Question: So lets say below are the correct and incorrect answers for each question:
'''
Question Number: 1 Correct Answer(s) B Incorrect Answers A C D
Question Number: 2 Correct Answer(s) A C Incorrect Answers B D
Question Number: 3 Correct Answer(s) D Incorrect Answers A B C
'''
Below shows the current layout and the way it should be laid out:

The code for the current output is this:
'''
<table border='1' id='penaltytbl'>
<thead>
<tr>
<th class='questionth'>Question No.</th>
<th class='answerth'>Incorrect Answer</th></tr>
</thead>
<tbody>
<?php
$row_span = array_count_values($searchQuestionNo);
$prev_ques = '';
foreach($searchQuestionNo as $key=>$questionNo){
?>
<tr class="questiontd">
<?php
if($questionNo != $prev_ques){
?>
<td class="questionnumtd q<?php echo$questionNo?>_qnum" rowspan="<?php echo$row_span[$questionNo]?>">
<?php echo$questionNo?><input type="hidden" name="numQuestion" value="<?php echo$questionNo?>" />
</td>
<?php
}
?>
<td class="answertd"><?php echo implode(',', $incorrect_ans[$key]);?></td>
</tr>
<?php
$prev_ques = $questionNo;
}
?>
</tbody>
</table>
'''
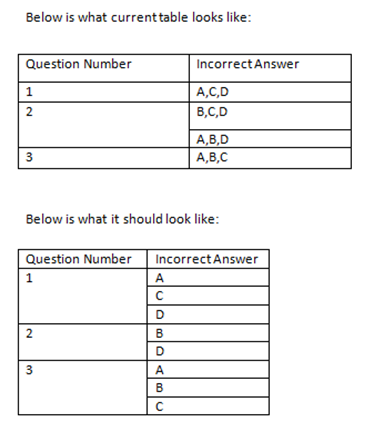
Answer: To change your current table structure to your desired table structure you need to modify-
(1) the 'rowspan' in each your '<td class="questionnumtd">' and
(2) how you echo your '<td class="answertd">''s
The easiest is the '<td class="answertd">'. Change
'''
<td class="answertd"><?php echo implode(',', $incorrect_ans[$key]);?></td>
</tr>
'''
to
'''
<?php
foreach($incorrect_ans[$key] as $answer){ ?>
<td class="answertd"><?php echo$answer?></td>
</tr>
<?php
}
'''
The '<td class="questionnumtd">' 'rowspan' is a little harder as in your current table structure & code you show that there is 2 rows of '$incorrect_ans[$key]' for question 2. Using the 'foreach' loop below, it sets a question rowspan '$q_row_span[$i]' based off all the '$incorrect_ans[$key]'
'''
$q_counter = 1;// counter for $row_span
$i = key($row_span); // gets first question number
foreach ($incorrect_ans as $key => $val){
if($q_counter == 1){
$q_row_span[$i] = count($val);}
else{
$q_row_span[$i] += count($val);}
if($q_counter >= $row_span[$i]){
$q_counter = 1;
$i++;}
else{
$q_counter++; }
}
'''
---
Try -
'''
<table border='1' id='penaltytbl'>
<thead>
<tr>
<th class='questionth'>Question No.</th>
<th class='answerth'>Incorrect Answer</th></tr>
</thead>
<tbody>
<?php
$row_span = array_count_values($searchQuestionNo);
$q_counter = 1;// counter for $row_span
$i = key($row_span); // gets first question number
foreach ($incorrect_ans as $key => $val){
if($q_counter == 1){
$q_row_span[$i] = count($val);}
else{
$q_row_span[$i] += count($val);}
if($q_counter >= $row_span[$i]){
$q_counter = 1;
$i++;}
else{
$q_counter++; }
}
$prev_ques = '';
foreach($searchQuestionNo as $key=>$questionNo){
?>
<tr class="questiontd">
<?php
if($questionNo != $prev_ques){
?>
<td class="questionnumtd q<?php echo$questionNo?>_qnum" rowspan="<?php echo$q_row_span[$questionNo]?>">
<?php echo$questionNo?><input type="hidden" name="numQuestion" value="<?php echo$questionNo?>" />
</td>
<?php
}
foreach($incorrect_ans[$key] as $answer){ ?>
<td class="answertd"><?php echo$answer?></td>
</tr>
<?php
}
$prev_ques = $questionNo;
}
?>
</tbody>
</table>
'''
See this phpfiddle that shows your original structure, and the new structure with the code above. <URL>